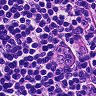
Metastatic tissue present: no